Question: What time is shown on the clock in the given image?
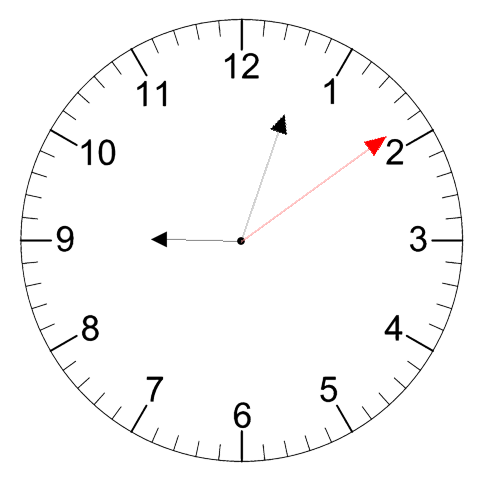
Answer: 09:03:09